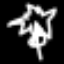
Label: palm tree